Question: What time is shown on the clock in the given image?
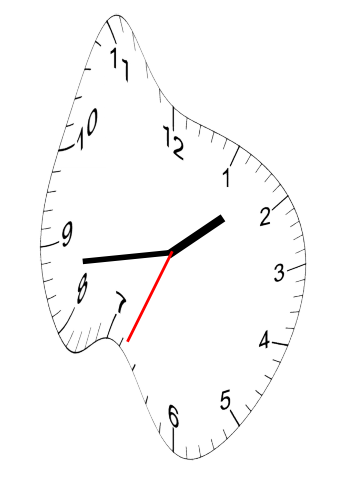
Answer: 01:43:34